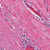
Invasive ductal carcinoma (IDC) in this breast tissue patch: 0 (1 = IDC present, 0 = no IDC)